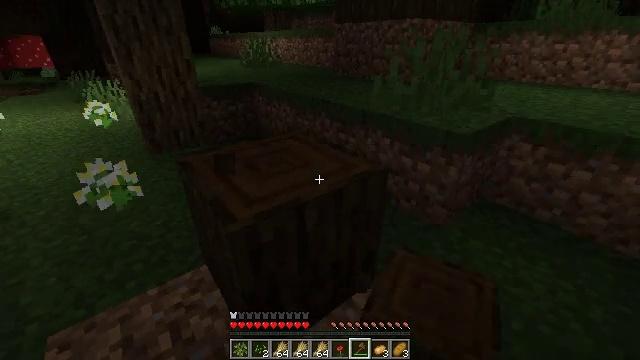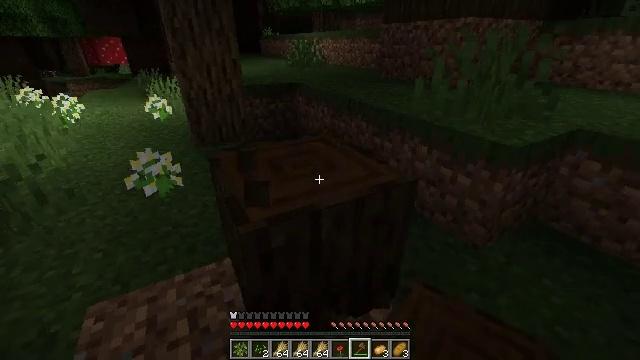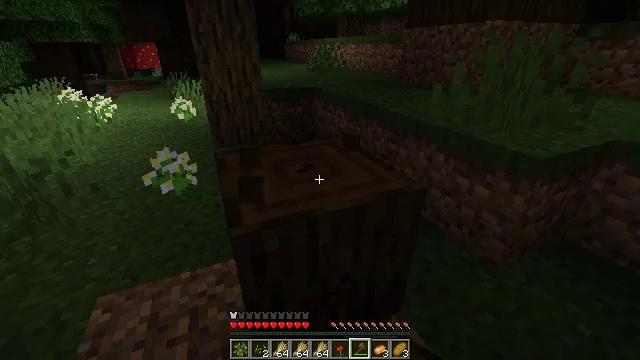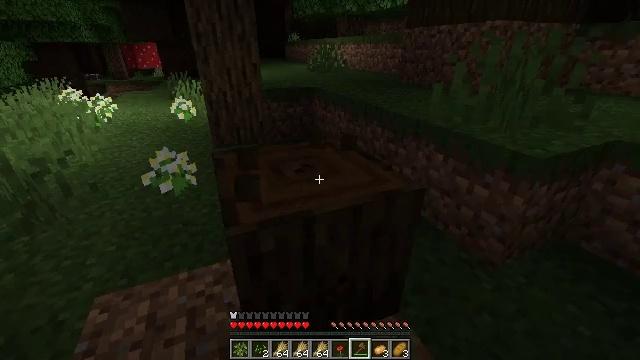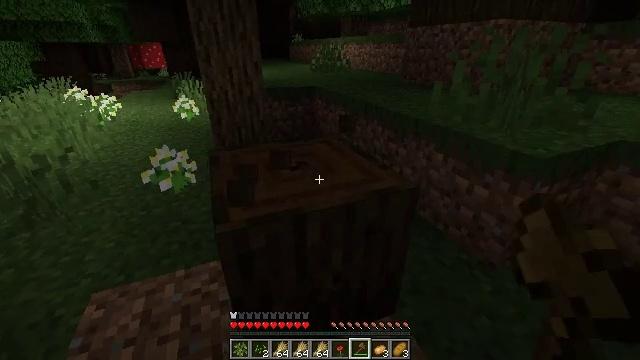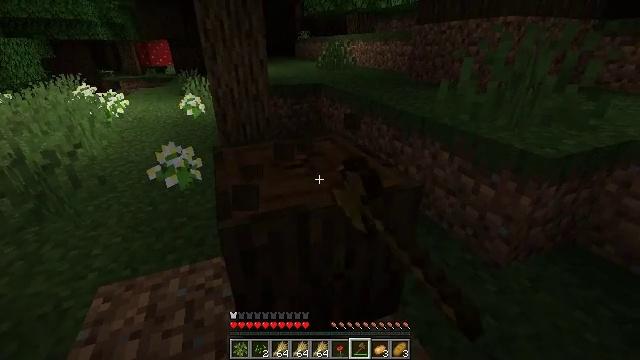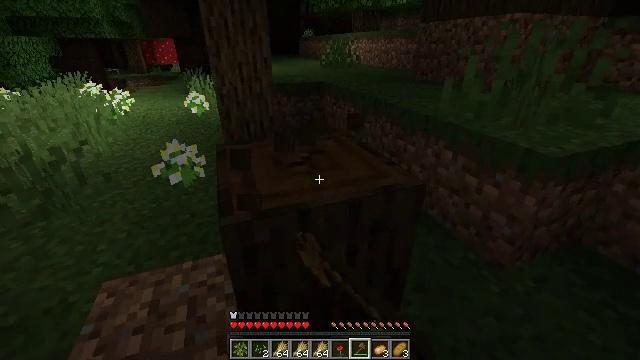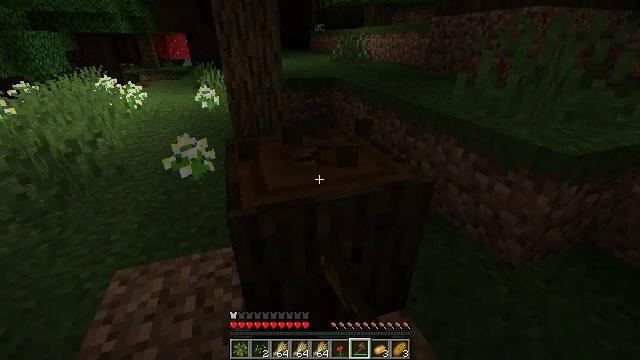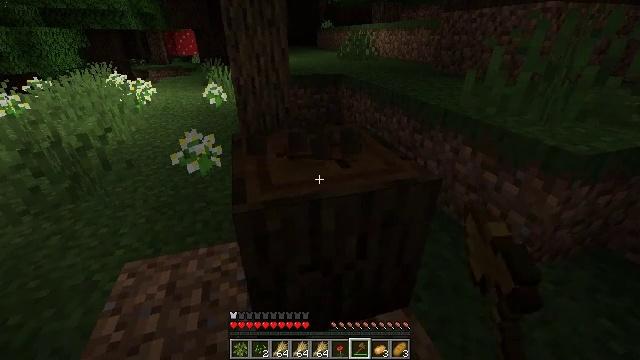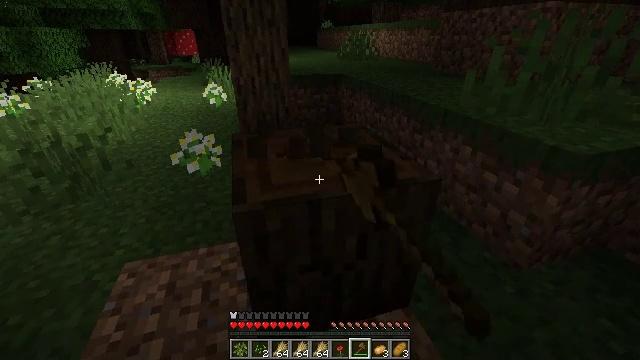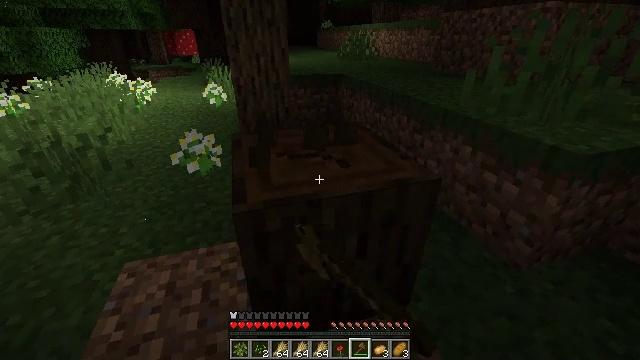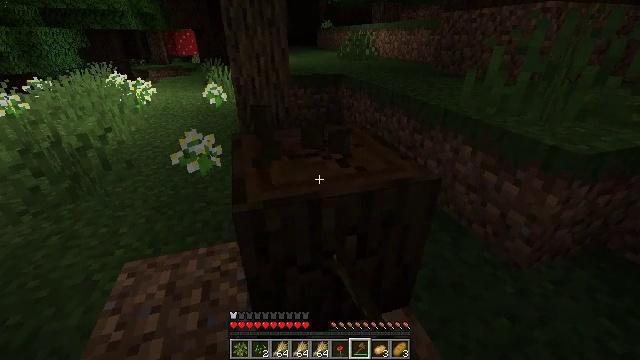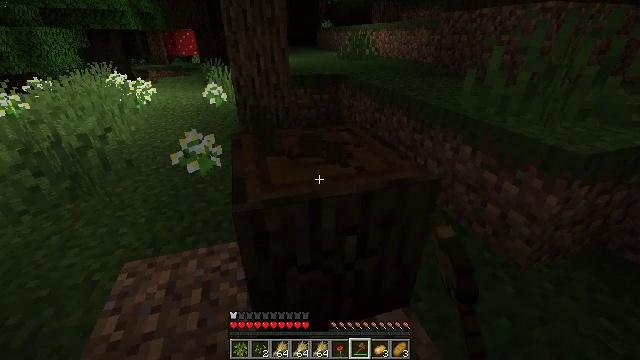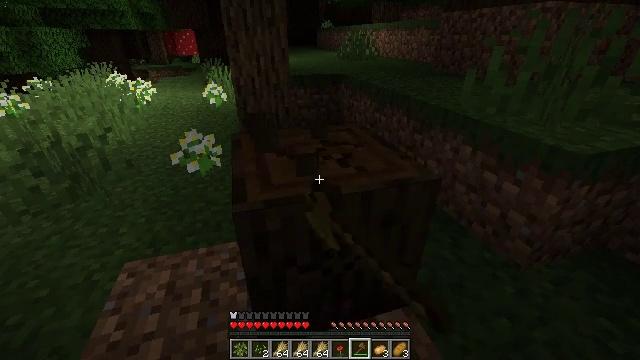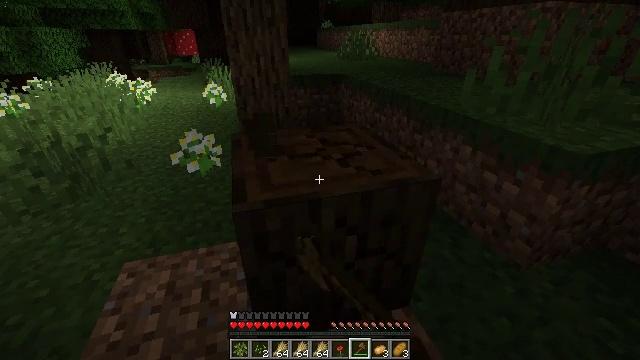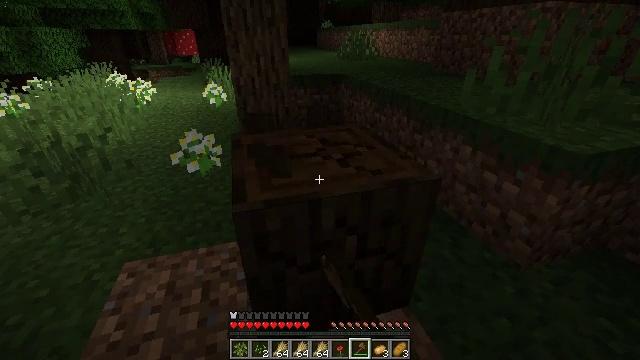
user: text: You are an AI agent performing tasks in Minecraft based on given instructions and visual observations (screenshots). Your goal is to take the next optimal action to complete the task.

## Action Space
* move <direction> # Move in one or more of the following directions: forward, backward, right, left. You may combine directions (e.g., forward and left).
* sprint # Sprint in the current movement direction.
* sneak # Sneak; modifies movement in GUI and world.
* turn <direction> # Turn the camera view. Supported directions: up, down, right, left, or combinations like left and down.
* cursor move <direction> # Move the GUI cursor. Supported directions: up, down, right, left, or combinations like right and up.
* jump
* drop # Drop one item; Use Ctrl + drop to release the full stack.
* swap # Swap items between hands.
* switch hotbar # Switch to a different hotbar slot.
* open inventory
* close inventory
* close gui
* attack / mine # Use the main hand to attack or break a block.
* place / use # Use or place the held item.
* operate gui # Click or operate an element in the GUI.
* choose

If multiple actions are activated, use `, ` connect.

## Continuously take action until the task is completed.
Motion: motion action
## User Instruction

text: Gather dark oak log for crafting.
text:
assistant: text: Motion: turn left, attack / mine
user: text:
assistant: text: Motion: turn left, attack / mine
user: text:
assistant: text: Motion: attack / mine
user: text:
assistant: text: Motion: attack / mine
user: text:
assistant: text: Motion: turn left, attack / mine
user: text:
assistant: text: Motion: attack / mine
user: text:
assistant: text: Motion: turn left, attack / mine
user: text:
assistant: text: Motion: turn left, attack / mine
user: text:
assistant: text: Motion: attack / mine
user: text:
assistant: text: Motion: attack / mine
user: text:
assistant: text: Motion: attack / mine
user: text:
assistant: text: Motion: attack / mine
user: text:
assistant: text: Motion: attack / mine
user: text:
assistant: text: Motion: attack / mine
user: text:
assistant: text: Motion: attack / mine
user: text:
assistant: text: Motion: attack / mine
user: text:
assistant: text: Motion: attack / mine
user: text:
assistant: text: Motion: attack / mine
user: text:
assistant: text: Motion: attack / mine
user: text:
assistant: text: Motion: attack / mine
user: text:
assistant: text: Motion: attack / mine
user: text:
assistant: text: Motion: attack / mine
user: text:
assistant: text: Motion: attack / mine
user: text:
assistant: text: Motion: attack / mine
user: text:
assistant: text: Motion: attack / mine
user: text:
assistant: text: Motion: attack / mine
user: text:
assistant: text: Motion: attack / mine
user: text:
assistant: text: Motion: attack / mine
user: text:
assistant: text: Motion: attack / mine
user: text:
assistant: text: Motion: attack / mine